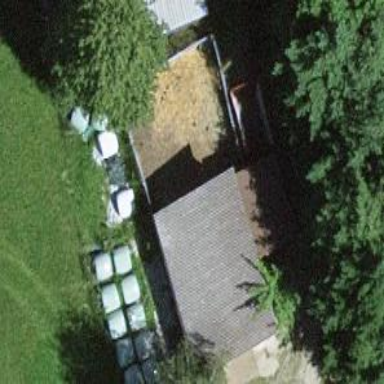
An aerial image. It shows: Farm auxiliary building.